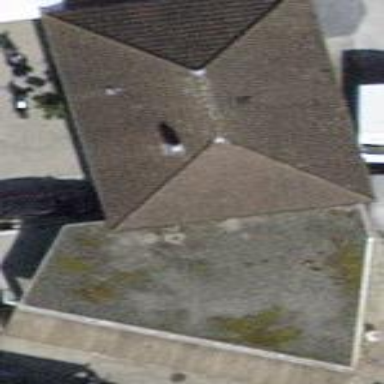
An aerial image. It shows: Building with tiled roof.